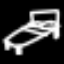
Label: bed